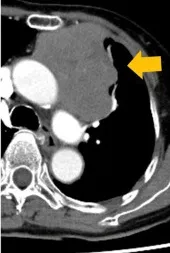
Chest CT scan. Chest computed tomography (CT) scan before the radiotherapy.
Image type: radiology (ct)